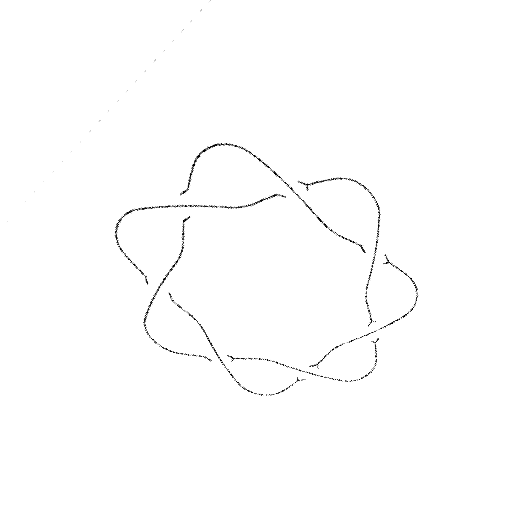
Crossing number: 7